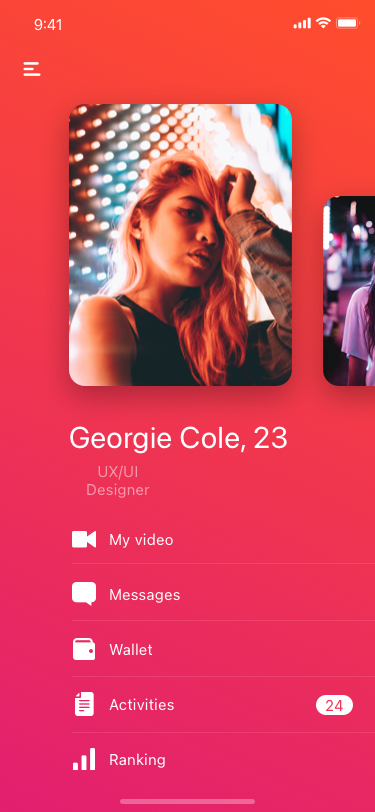
Text in this UI design:
UX/UI Designer
Georgie Cole, 23
My video
Messages
Wallet
Activities
Ranking
24